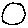
Label: circle